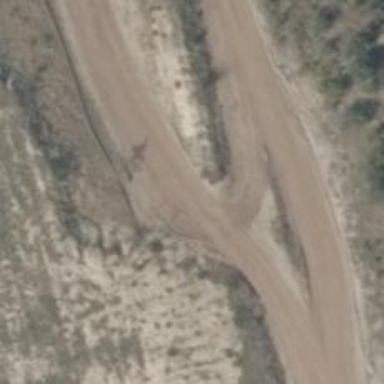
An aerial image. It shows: Sandy track with grade2 surface.